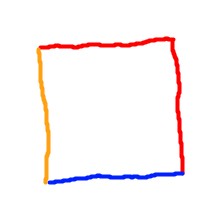
Shape: square